Interaction volume radius: 10 \u00c5
Interaction volume height: 10 \u00c5
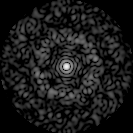
Disorder parameter: 0.8136